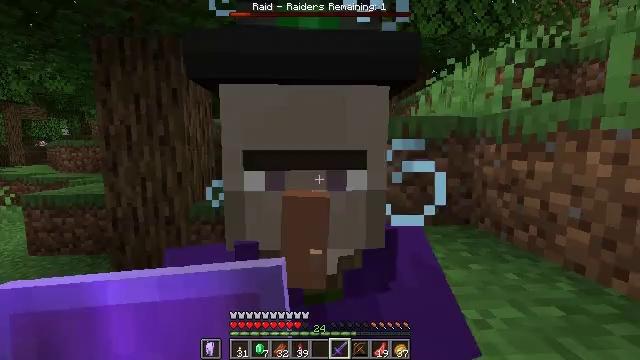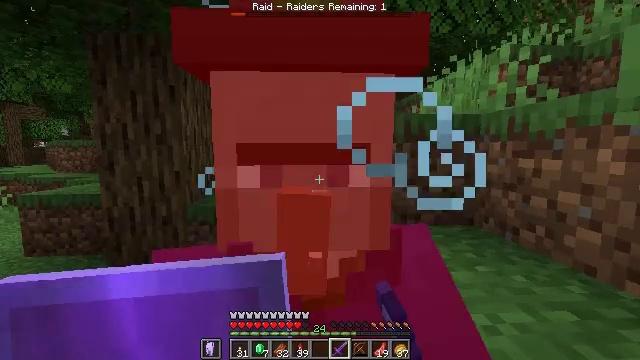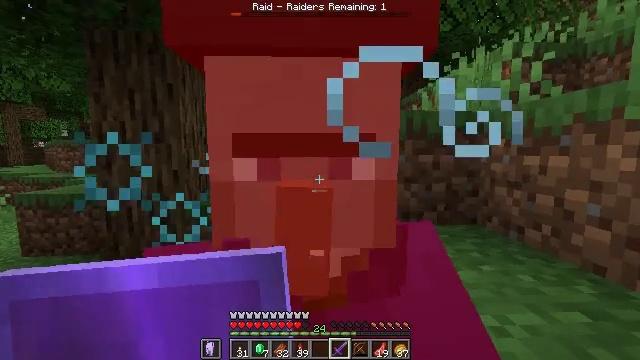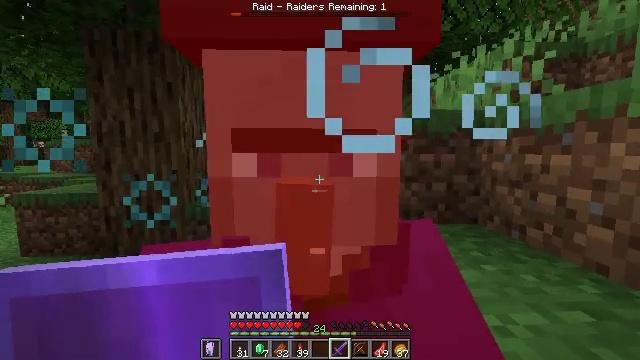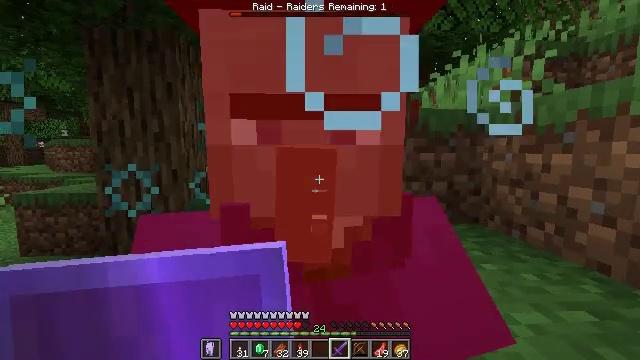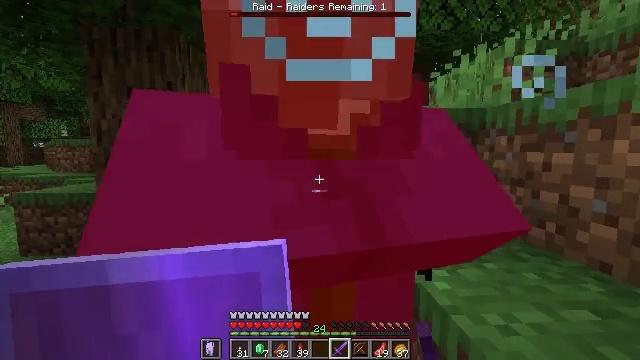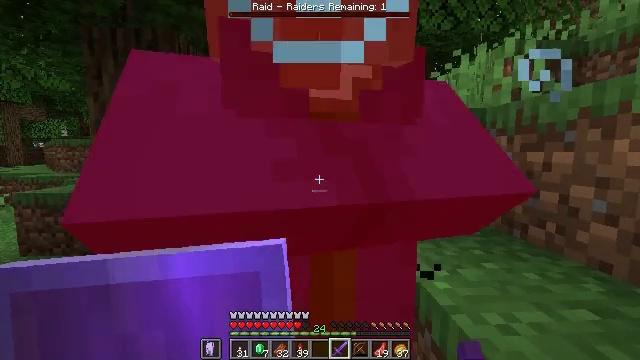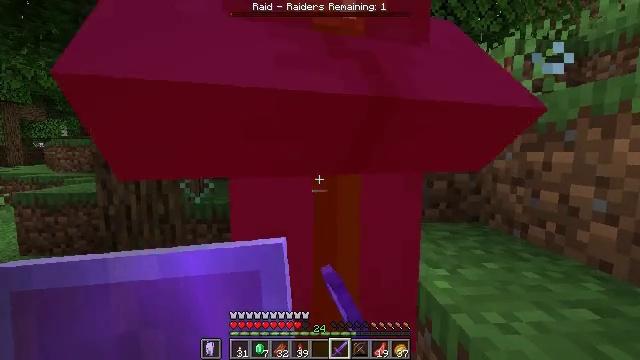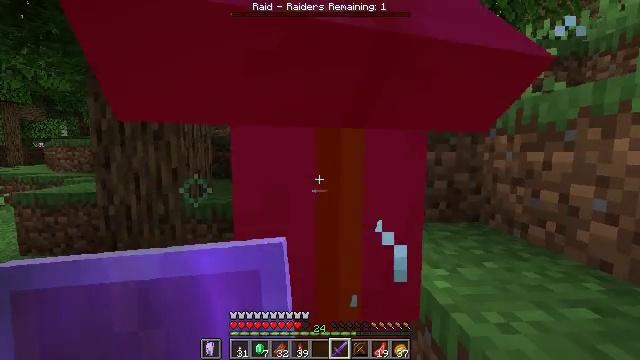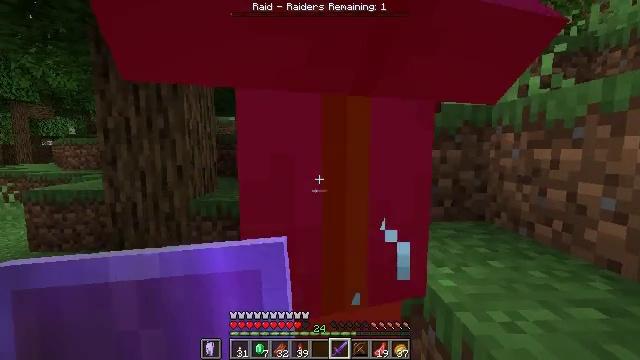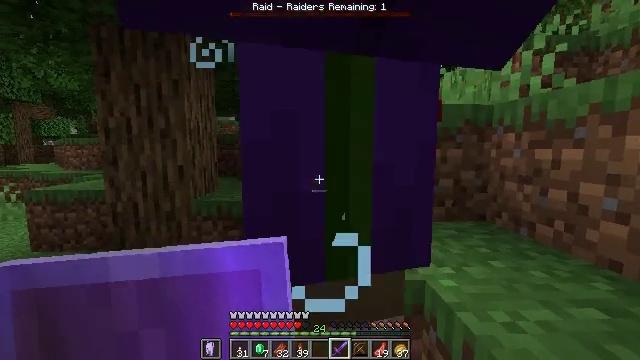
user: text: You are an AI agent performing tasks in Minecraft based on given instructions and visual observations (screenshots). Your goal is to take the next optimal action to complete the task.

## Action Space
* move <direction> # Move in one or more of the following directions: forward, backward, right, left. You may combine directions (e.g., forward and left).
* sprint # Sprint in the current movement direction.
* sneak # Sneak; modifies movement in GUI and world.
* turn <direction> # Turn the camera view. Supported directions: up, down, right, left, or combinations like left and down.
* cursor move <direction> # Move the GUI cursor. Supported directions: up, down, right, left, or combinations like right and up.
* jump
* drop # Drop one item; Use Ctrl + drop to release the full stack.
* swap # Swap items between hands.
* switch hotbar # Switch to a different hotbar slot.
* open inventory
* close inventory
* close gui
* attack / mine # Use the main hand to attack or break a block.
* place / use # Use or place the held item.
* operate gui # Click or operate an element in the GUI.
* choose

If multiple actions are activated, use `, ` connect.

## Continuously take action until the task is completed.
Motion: motion action
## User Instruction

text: Kill mobs.
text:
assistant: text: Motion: attack / mine
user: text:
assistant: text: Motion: attack / mine
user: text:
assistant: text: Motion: no_op
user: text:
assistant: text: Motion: no_op
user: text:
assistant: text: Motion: no_op
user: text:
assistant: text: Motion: attack / mine
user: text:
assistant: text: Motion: attack / mine
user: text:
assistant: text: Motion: attack / mine
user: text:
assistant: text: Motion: no_op
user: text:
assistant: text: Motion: attack / mine
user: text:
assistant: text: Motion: attack / mine